Aerial crown-view tile of a tropical tree (Barro Colorado Island, Panama), acquired 20240716:
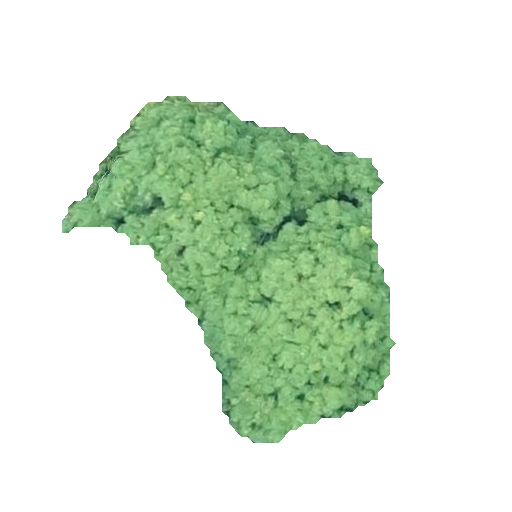
Species: Tabebuia rosea
GBIF accepted scientific name: Tabebuia rosea
Crown area: 103.676 m²